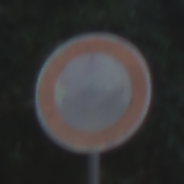
Verkehrszeichen: VerbotFahrzeugeAllerArt
Umgebung: Outdoor, Suburban
Tageszeit: MorningAfternoon
Wetter: PartlyCloudy
Licht: Natural
Jahreszeit: NotSpecified
Kontrast: LowContrast